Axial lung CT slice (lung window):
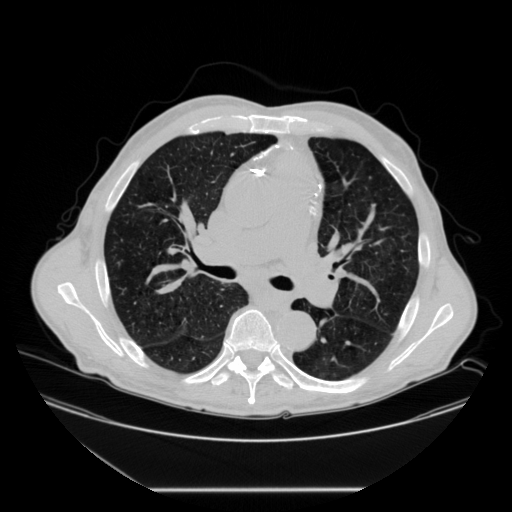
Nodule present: no